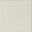
Piece: xx